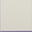
Piece: xx